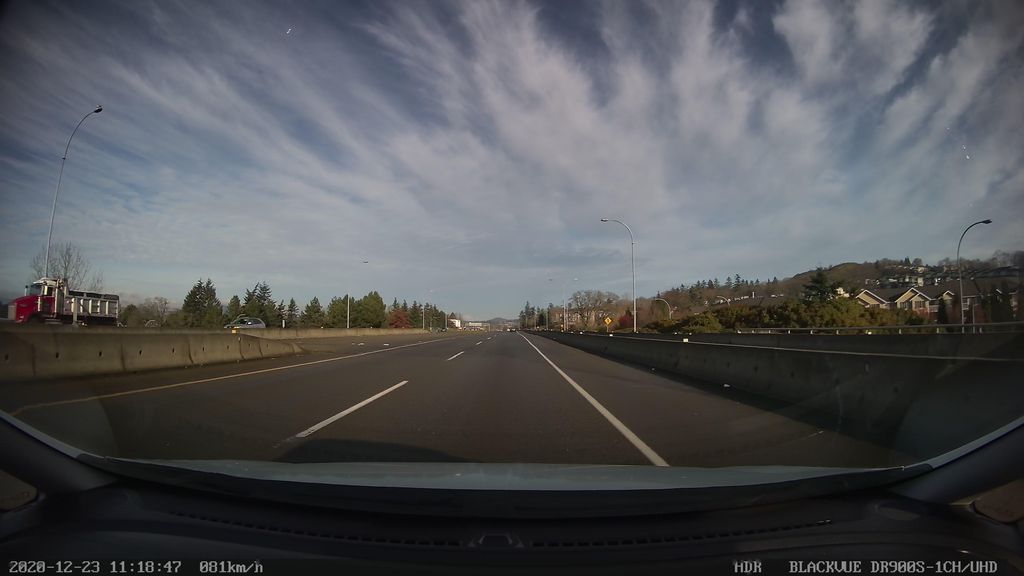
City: victoria